Question: Count the number of objects in the diagram.
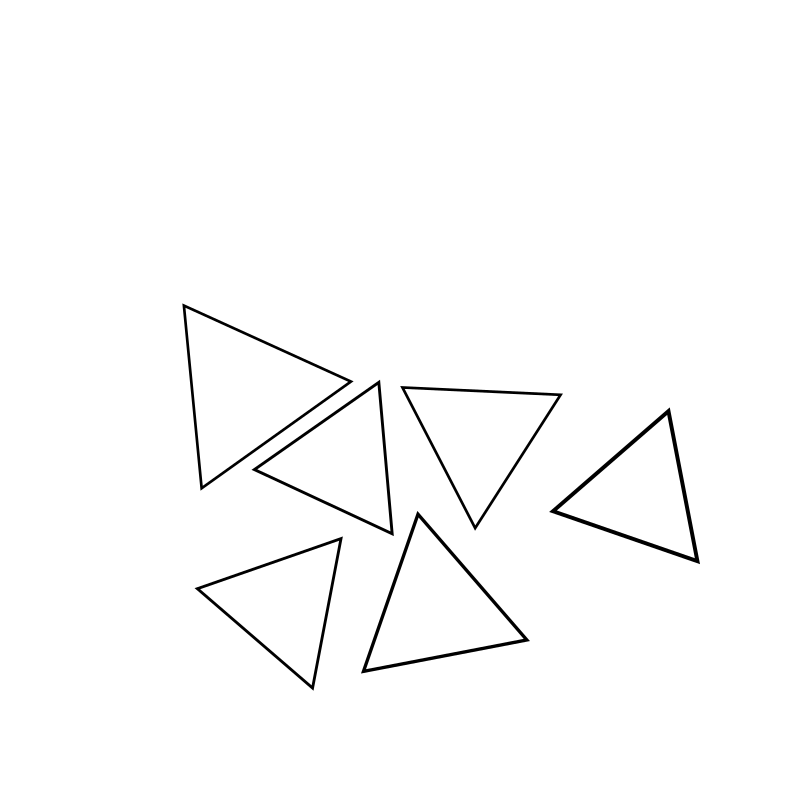
Answer: 6